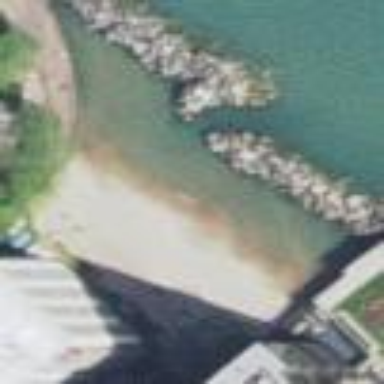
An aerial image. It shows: Beautiful beach with natural surroundings.